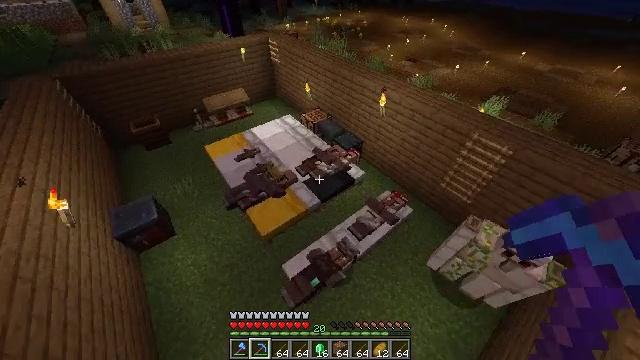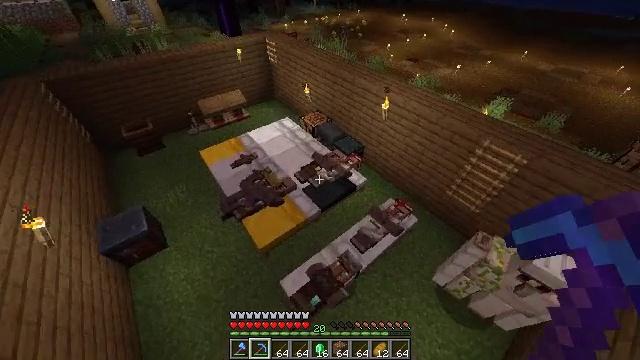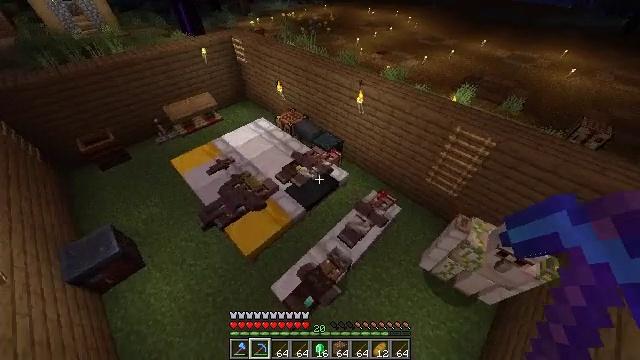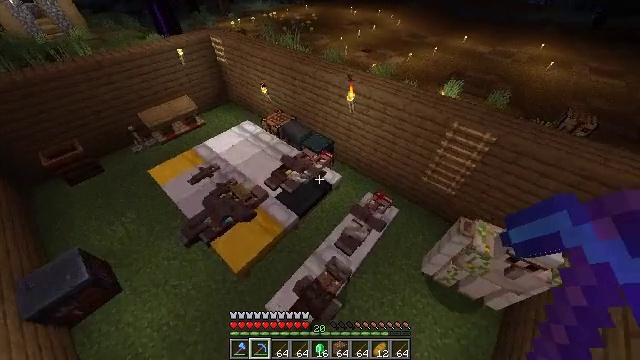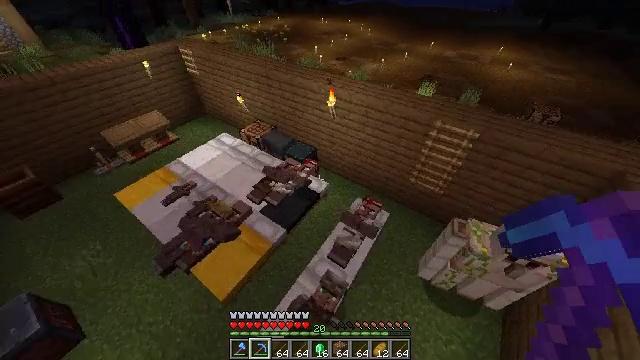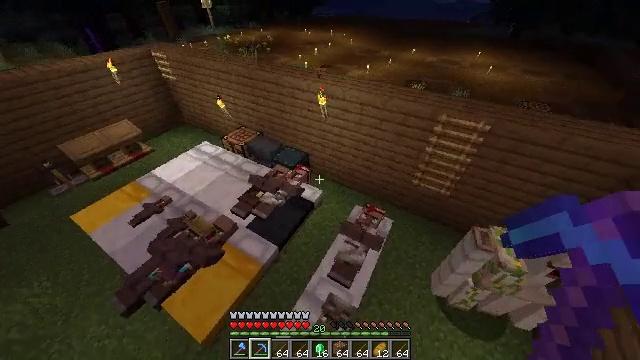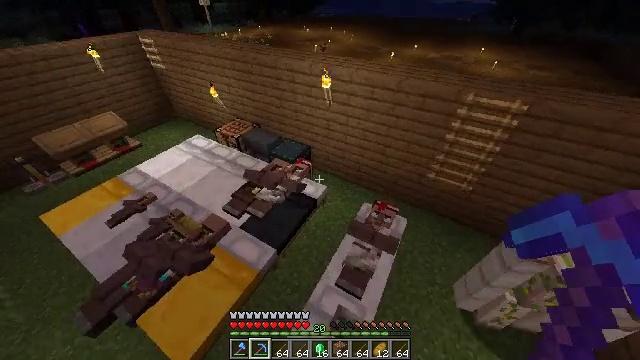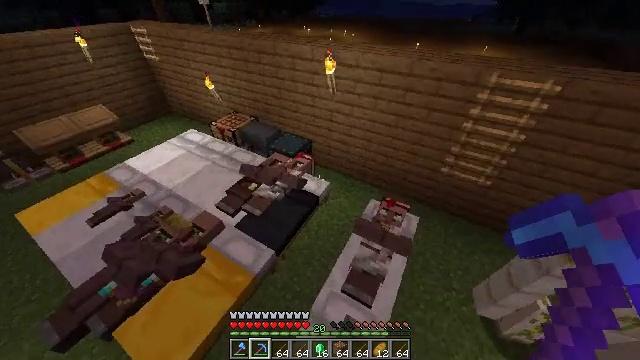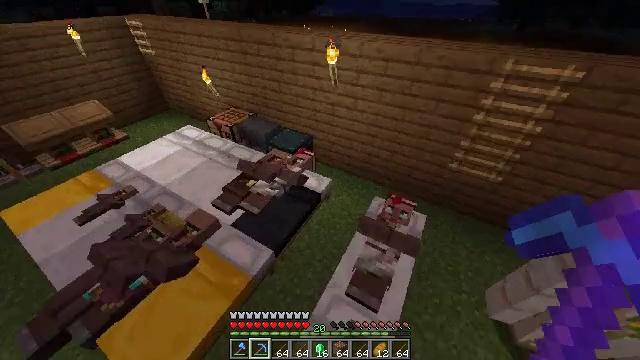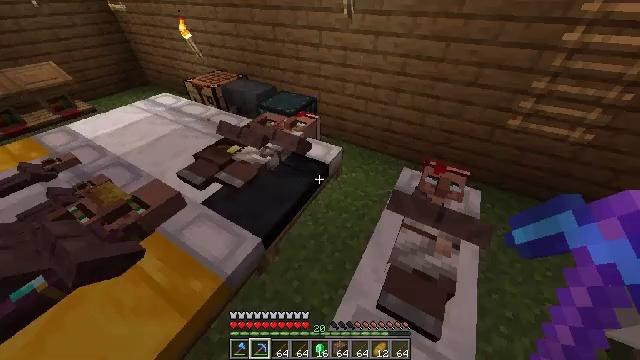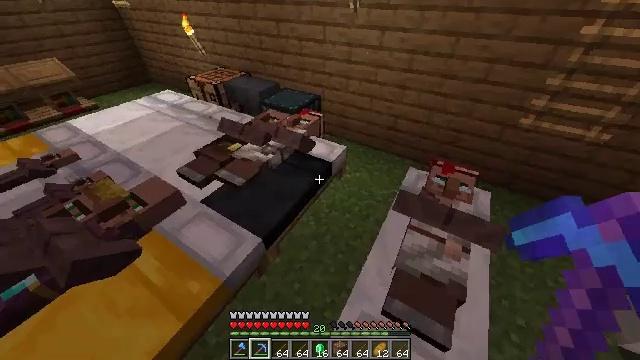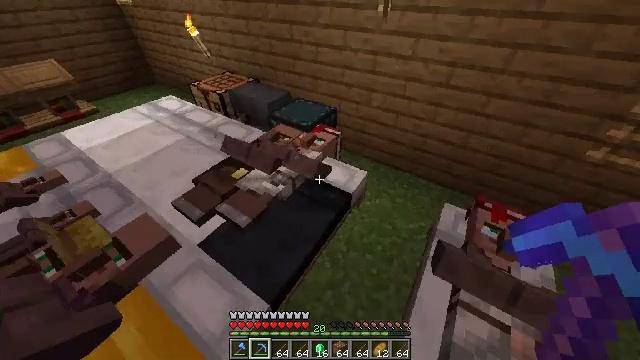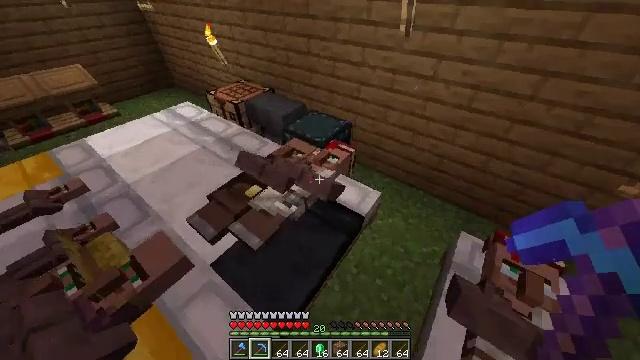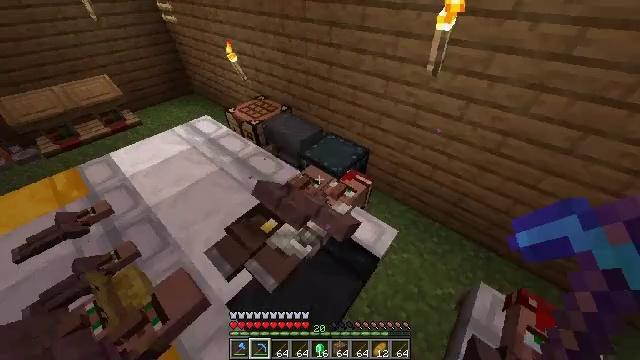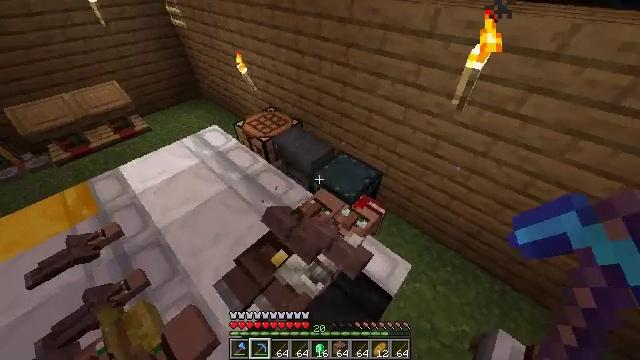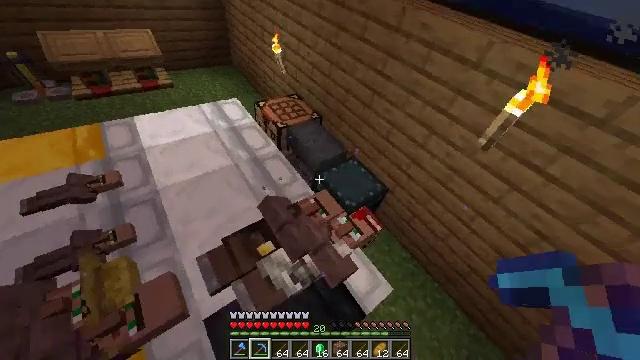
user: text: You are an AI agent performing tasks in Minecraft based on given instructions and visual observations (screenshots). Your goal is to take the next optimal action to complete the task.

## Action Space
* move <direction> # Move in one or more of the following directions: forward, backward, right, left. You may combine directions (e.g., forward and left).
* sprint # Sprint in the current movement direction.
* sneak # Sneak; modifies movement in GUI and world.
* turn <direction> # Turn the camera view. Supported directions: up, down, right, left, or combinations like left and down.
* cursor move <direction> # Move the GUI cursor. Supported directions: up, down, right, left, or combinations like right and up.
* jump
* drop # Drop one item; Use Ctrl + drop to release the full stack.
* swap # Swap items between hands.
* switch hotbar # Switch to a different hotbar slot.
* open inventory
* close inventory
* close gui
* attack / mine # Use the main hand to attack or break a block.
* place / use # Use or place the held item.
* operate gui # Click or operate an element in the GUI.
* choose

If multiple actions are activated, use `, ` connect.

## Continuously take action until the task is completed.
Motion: motion action
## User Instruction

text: Reuse the anvil by mining it.
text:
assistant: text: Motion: move forward, sprint, jump
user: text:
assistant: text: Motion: move forward, sprint, turn right, jump
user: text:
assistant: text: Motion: move forward, sprint, turn right, jump
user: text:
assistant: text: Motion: move forward, sprint, turn right and up, jump
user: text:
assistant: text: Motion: move forward, sprint, turn right and up, jump
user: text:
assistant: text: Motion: move forward, sprint, jump
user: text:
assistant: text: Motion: move forward, sprint, jump
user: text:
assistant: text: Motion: move forward, sprint, jump
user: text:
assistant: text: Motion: move forward, sprint, jump
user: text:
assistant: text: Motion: move forward, sprint, jump
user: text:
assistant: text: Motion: move forward and move left, sprint, turn left, jump
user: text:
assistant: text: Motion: move forward and move left, sprint, turn left, jump
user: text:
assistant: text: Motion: move forward and move left, sprint, turn left and down, jump
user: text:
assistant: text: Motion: move forward and move left, sprint, turn left and down, jump
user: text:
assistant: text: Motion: move forward and move left, sprint, turn left and down, jump
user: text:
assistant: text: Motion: move forward and move left, sprint, turn down, jump
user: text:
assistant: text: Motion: move forward and move left, sprint, turn down
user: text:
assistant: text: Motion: move forward and move left, sprint
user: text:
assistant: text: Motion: move forward and move left, sprint
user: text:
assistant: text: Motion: move forward and move left, sprint
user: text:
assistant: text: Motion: move forward, sprint
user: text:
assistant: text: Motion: move forward, sprint
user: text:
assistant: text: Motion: move forward, sprint, turn right
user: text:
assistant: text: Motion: move forward, sprint, turn right
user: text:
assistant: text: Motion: move forward, sprint, turn right
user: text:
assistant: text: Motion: move forward, turn right
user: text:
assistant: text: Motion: move forward, turn right
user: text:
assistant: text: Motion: move forward, turn right
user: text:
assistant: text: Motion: move forward, turn right
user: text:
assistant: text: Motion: turn right and up